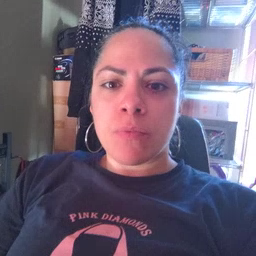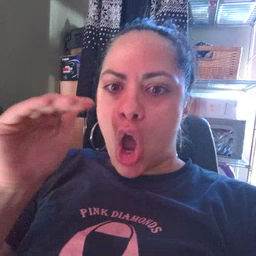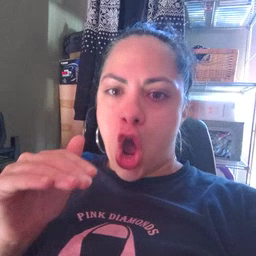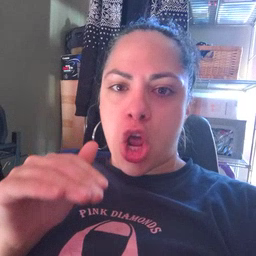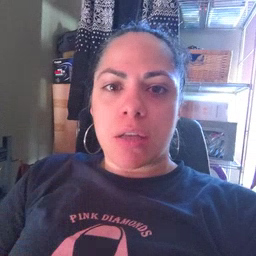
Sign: on